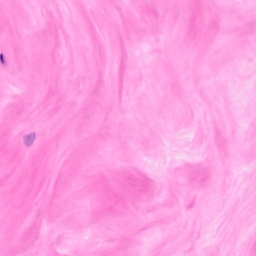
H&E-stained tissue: Breast